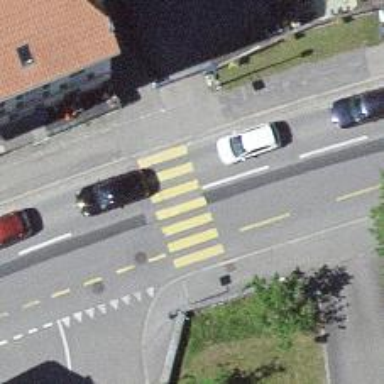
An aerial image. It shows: Marked road crossing.